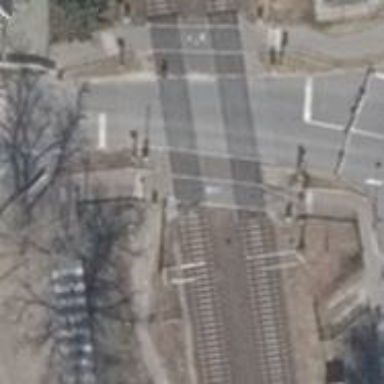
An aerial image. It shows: Railway crossing with lights and full barriers.